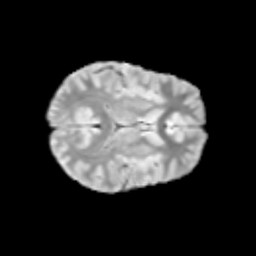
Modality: T2w
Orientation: axial
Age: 10
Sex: female
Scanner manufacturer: siemens
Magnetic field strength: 3 T
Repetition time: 3.8 s
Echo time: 0.07 s